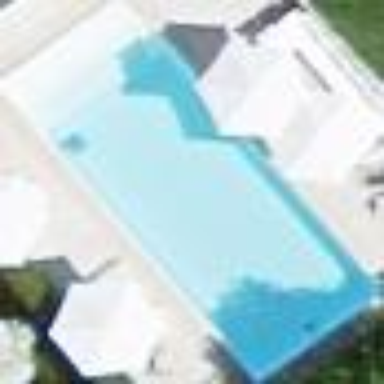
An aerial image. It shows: Swimming pool located in leisure land.